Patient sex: M
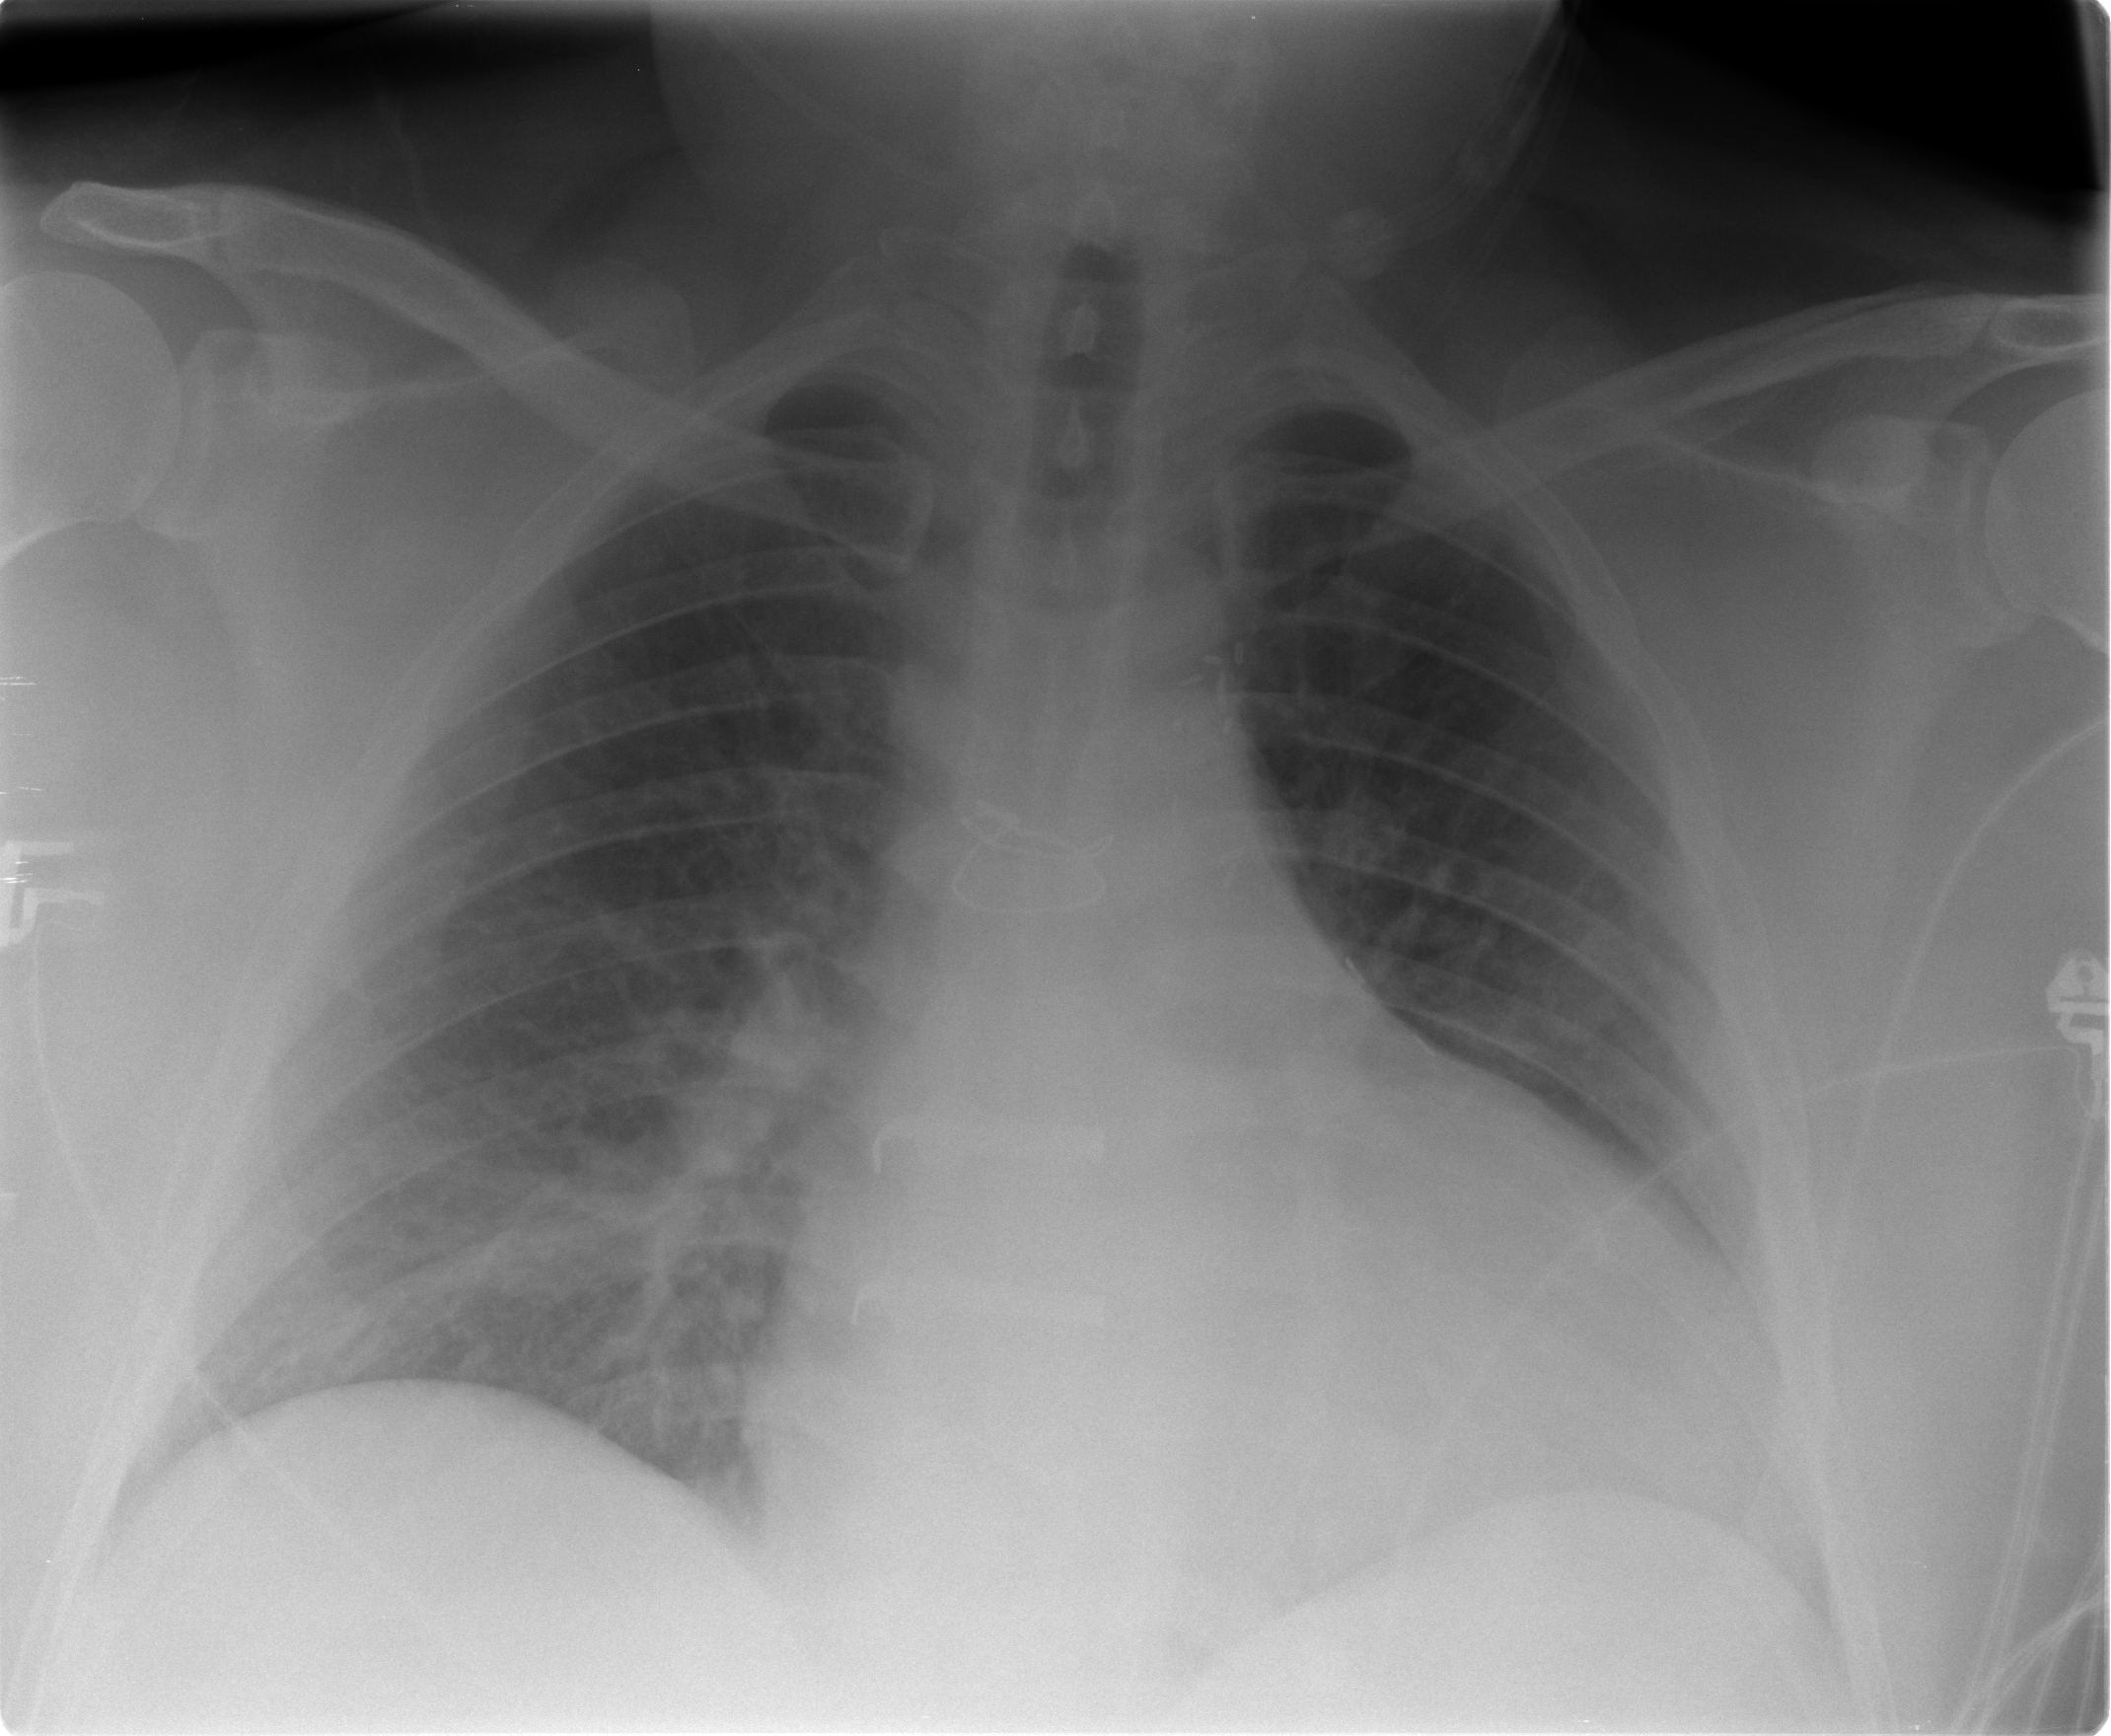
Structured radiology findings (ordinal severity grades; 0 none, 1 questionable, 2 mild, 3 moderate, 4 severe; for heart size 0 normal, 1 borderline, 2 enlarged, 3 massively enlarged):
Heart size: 3
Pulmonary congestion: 1
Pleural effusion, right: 0
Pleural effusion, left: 0
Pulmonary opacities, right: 0
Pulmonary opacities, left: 0
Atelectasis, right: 0
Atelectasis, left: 0